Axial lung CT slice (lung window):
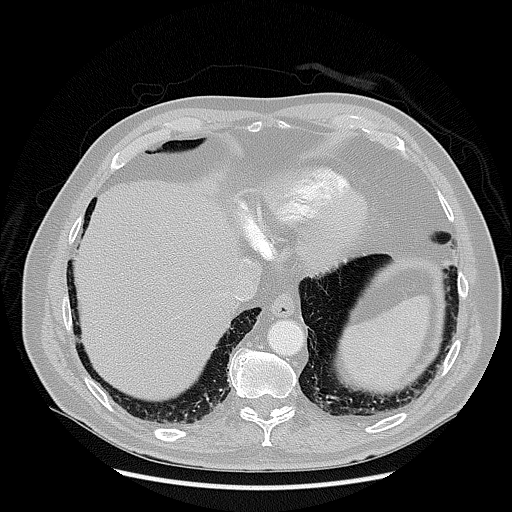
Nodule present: no